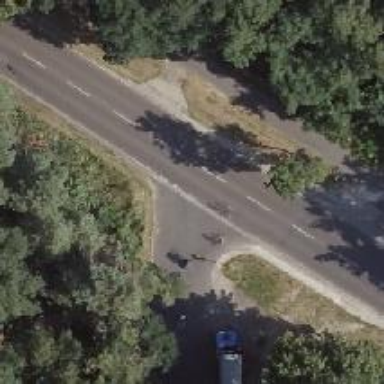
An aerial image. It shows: Secondary road with asphalt surface and lane markings.